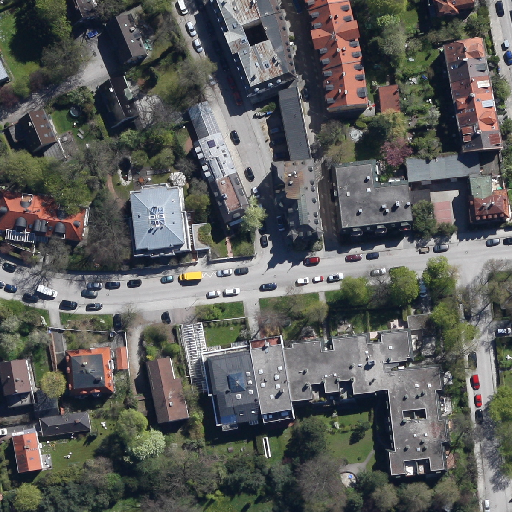
Referring expression: sidewalk along with tree